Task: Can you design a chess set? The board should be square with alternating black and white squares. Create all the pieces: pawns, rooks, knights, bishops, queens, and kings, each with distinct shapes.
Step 4146:
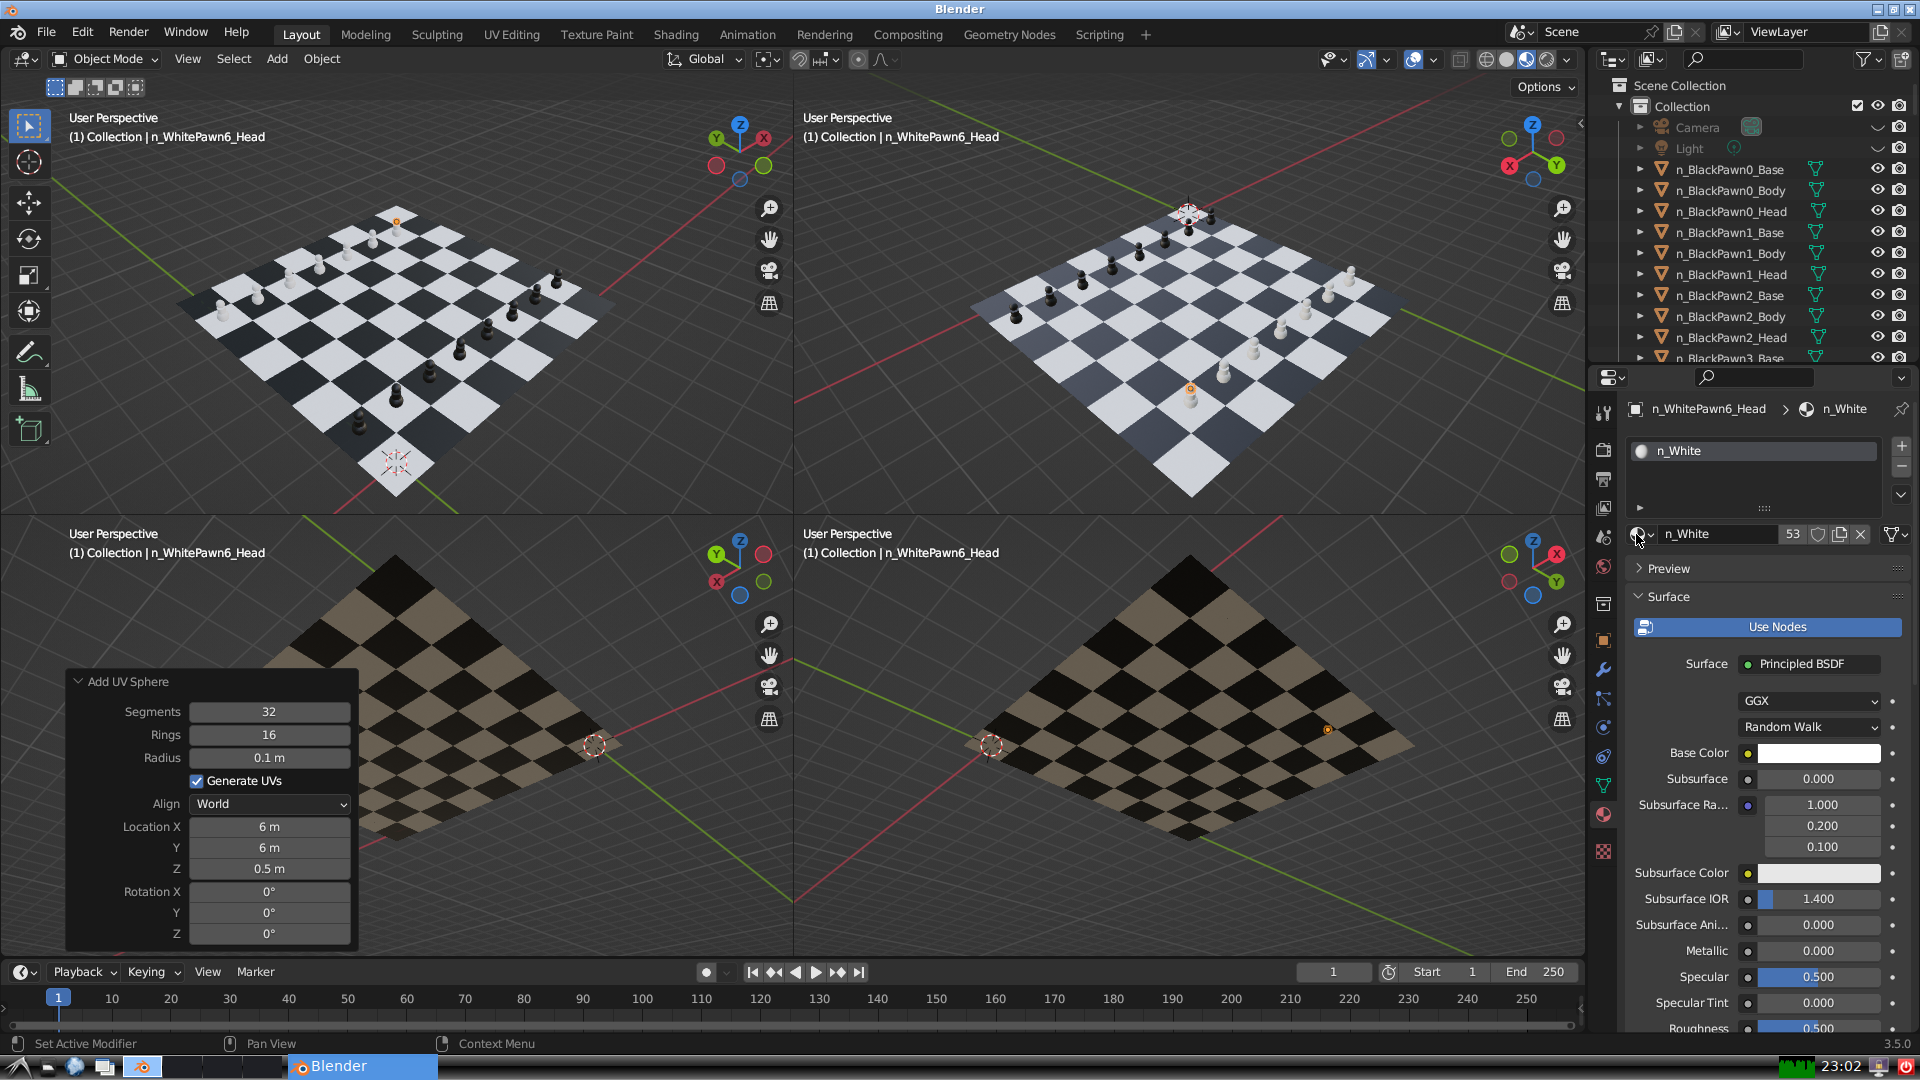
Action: {"mouse_move": [278, 58]}